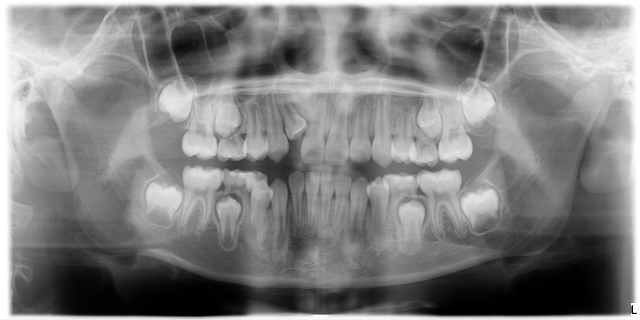
child